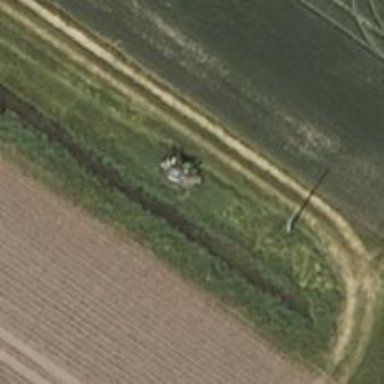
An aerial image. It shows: Hunting stand.